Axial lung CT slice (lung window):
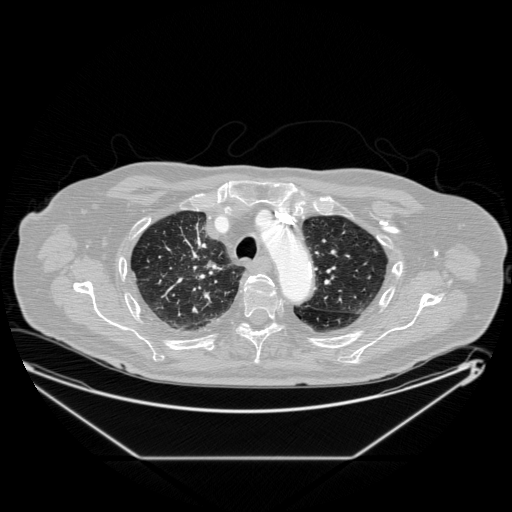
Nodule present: no